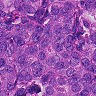
Metastatic tissue present: yes